Aerial crown-view tile of a tropical tree (Barro Colorado Island, Panama), acquired 20240918:
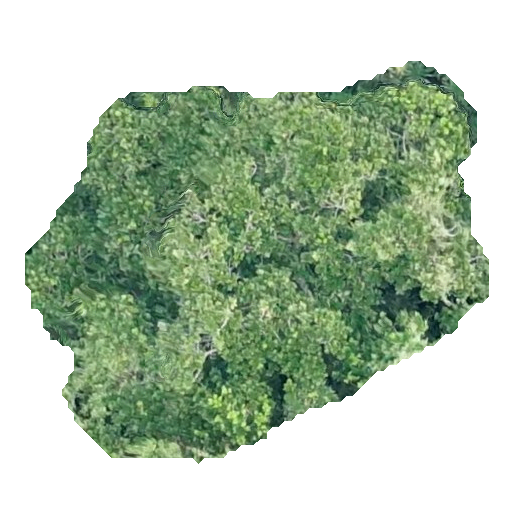
Species: Anacardium excelsum
GBIF accepted scientific name: Anacardium excelsum
Crown area: 206.792 m²